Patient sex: M
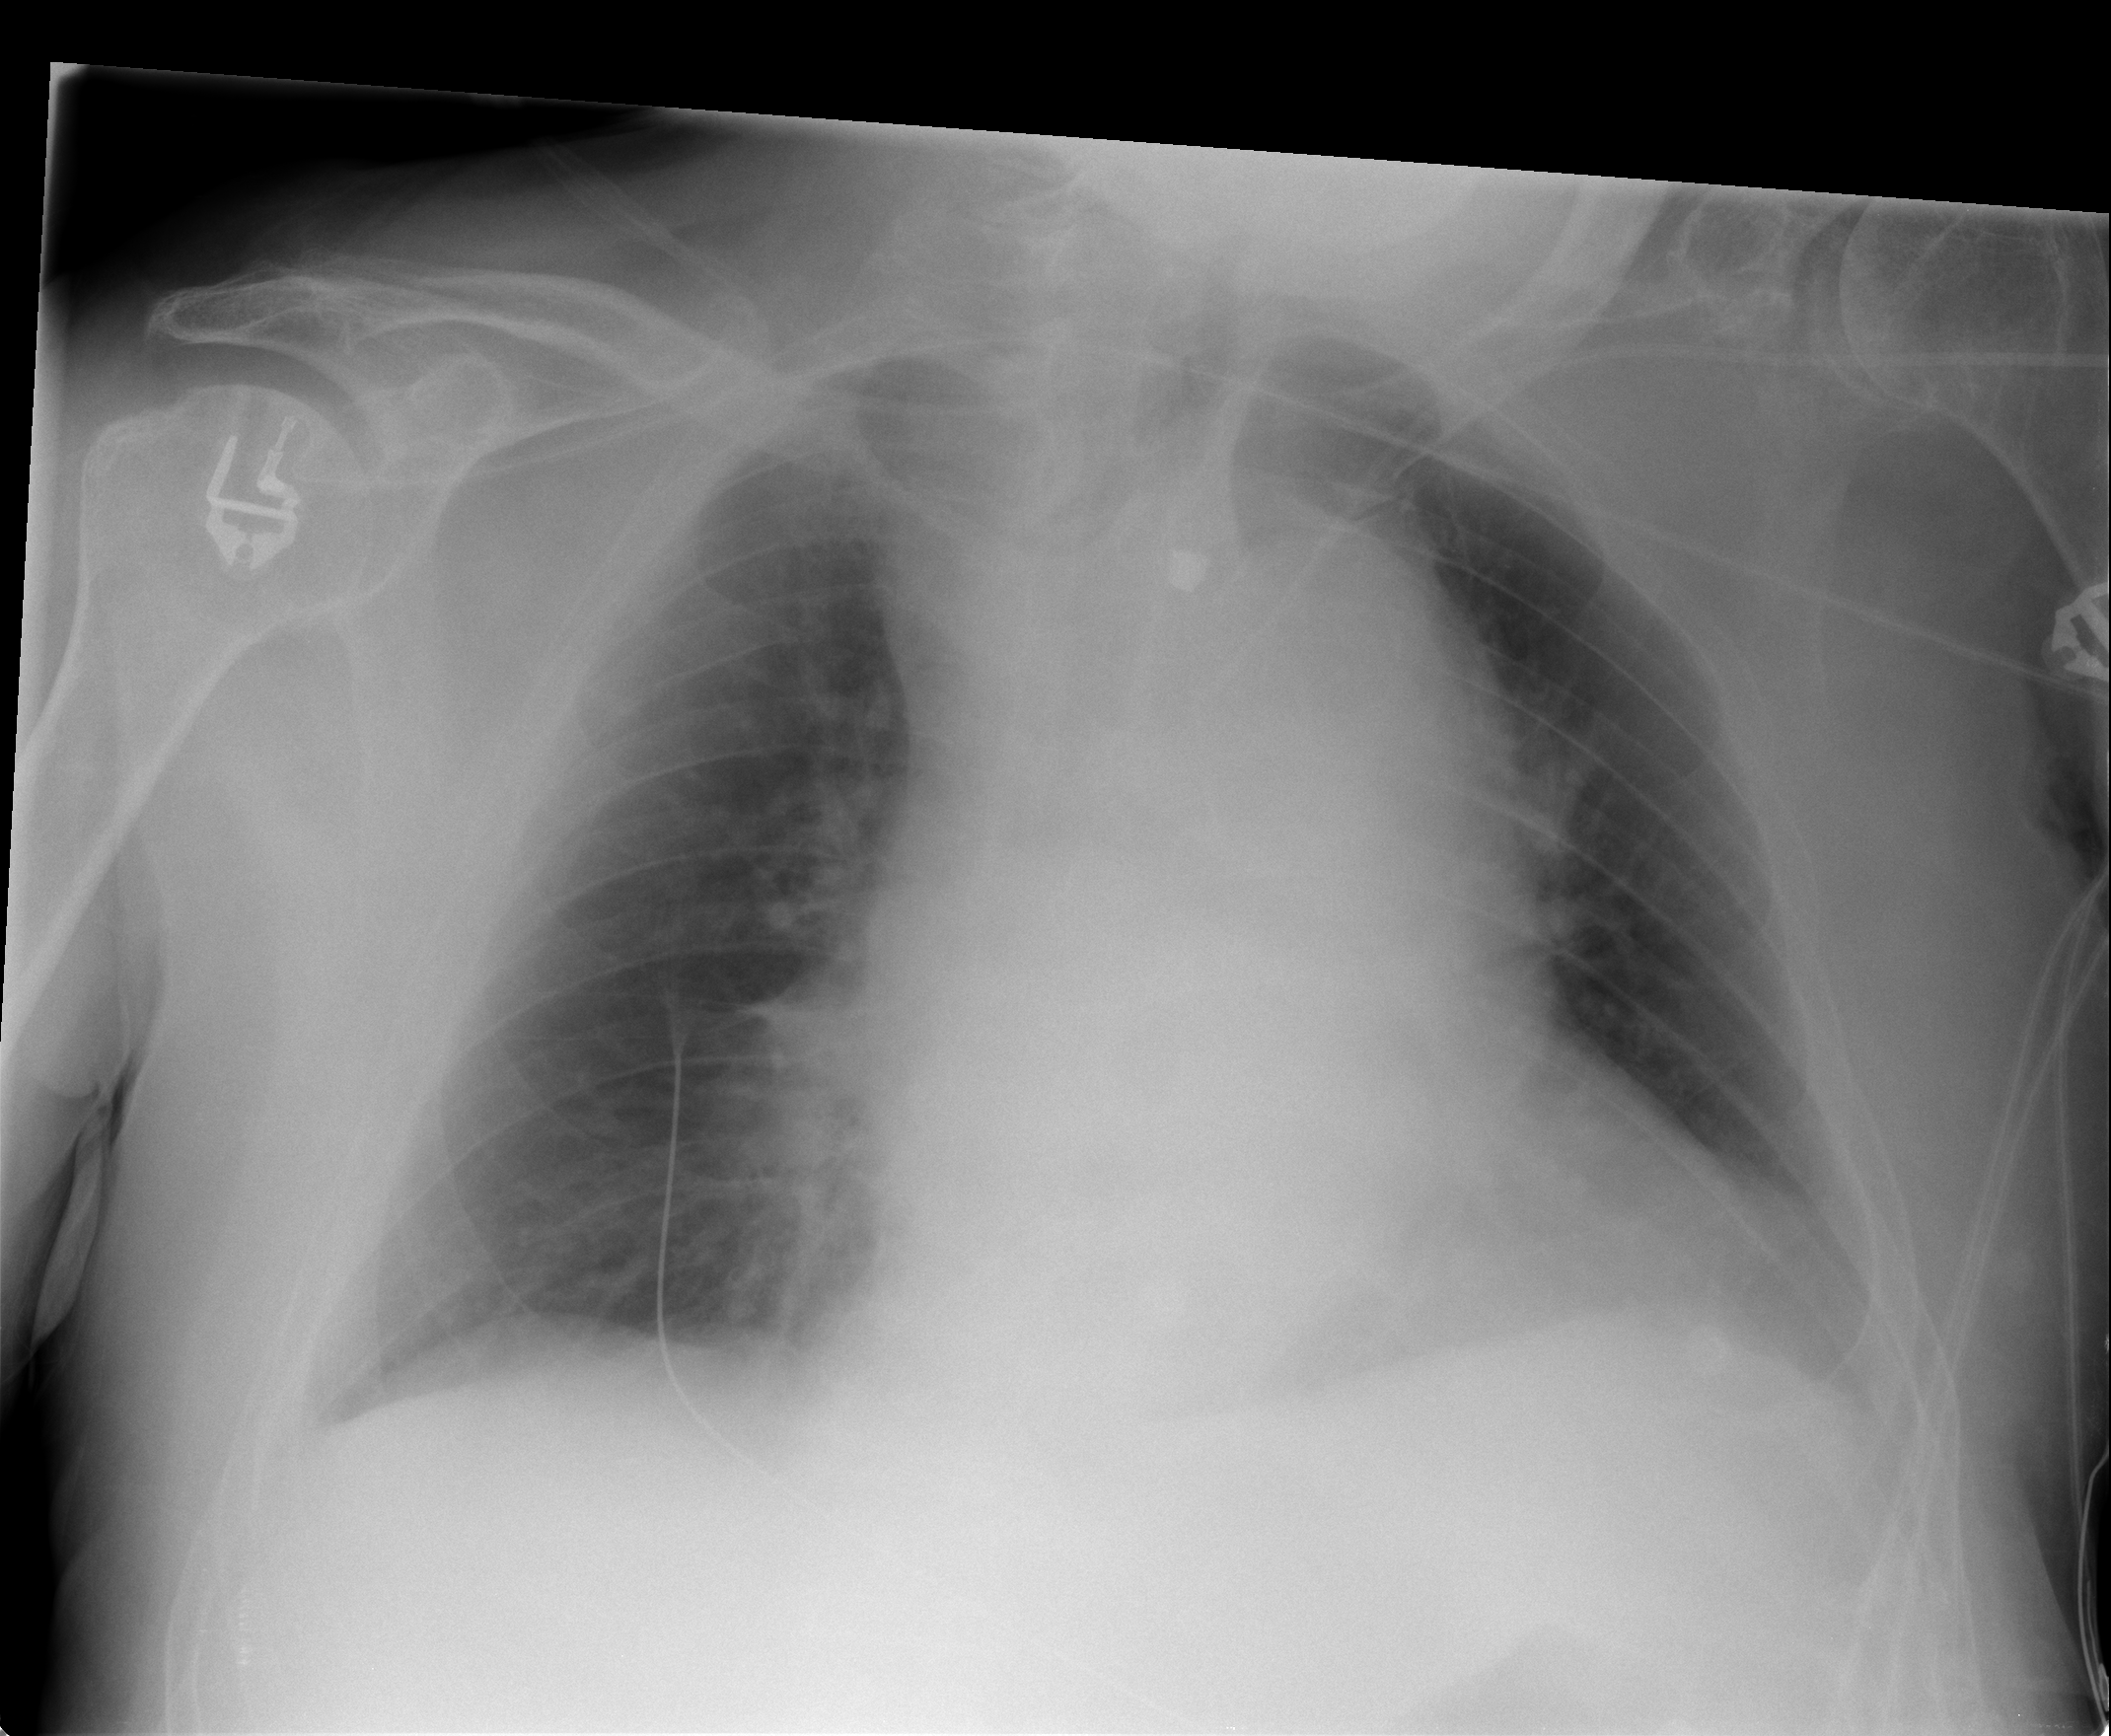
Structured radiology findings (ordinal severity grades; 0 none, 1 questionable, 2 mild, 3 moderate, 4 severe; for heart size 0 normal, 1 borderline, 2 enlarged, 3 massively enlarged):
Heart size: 2
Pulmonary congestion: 2
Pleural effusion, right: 1
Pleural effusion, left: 2
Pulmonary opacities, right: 0
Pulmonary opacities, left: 0
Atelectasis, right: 1
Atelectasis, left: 2